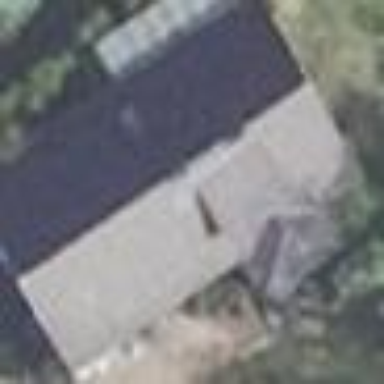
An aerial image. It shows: Gabled building with gray roof.